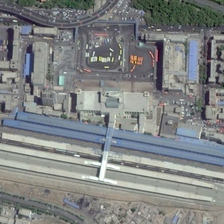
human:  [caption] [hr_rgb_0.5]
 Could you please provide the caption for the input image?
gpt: some buildings are in two sides of a railway station .

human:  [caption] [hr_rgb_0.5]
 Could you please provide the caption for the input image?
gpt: some buildings are in two sides of a railway station .

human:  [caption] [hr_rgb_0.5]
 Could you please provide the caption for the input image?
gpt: some buildings are in two sides of a railway station .

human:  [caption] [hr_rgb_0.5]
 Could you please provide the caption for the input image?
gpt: some buildings are in two sides of a railway station .

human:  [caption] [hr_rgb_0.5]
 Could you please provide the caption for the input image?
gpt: some buildings are in two sides of a railway station .